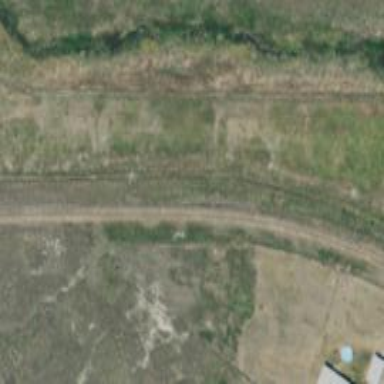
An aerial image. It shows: Preserved railway line with rails.